Interaction volume radius: 5 \u00c5
Interaction volume height: 10 \u00c5
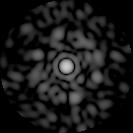
Disorder parameter: 0.8426